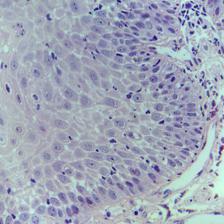
Diagnosis: Normal